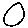
Label: circle